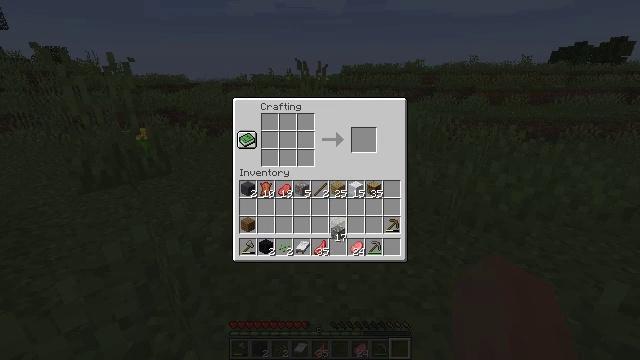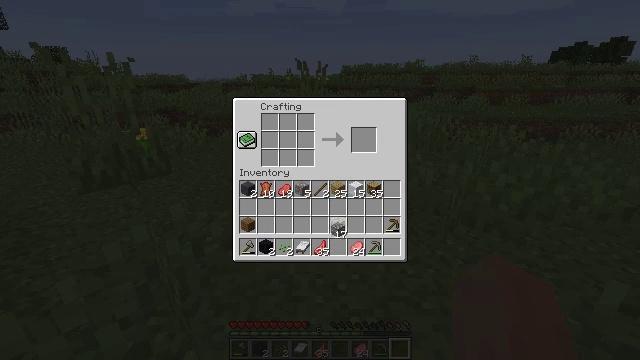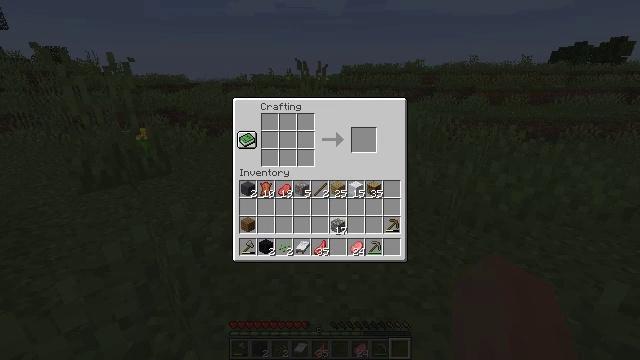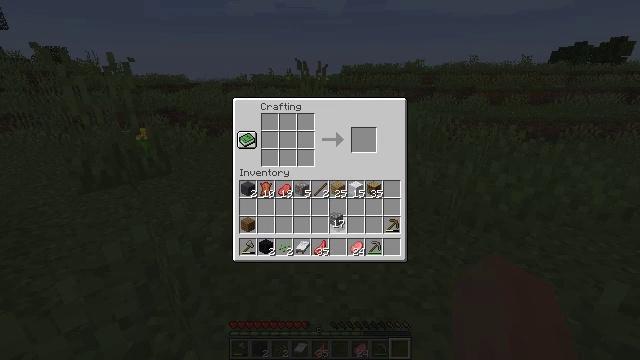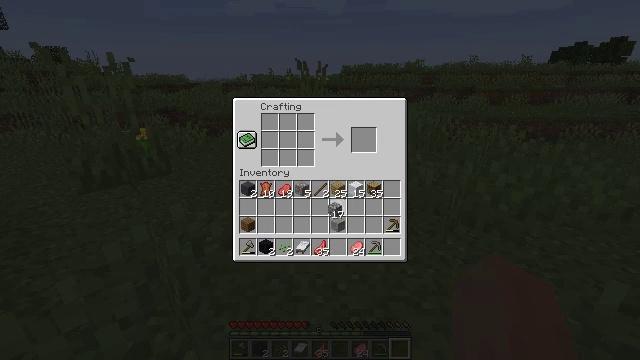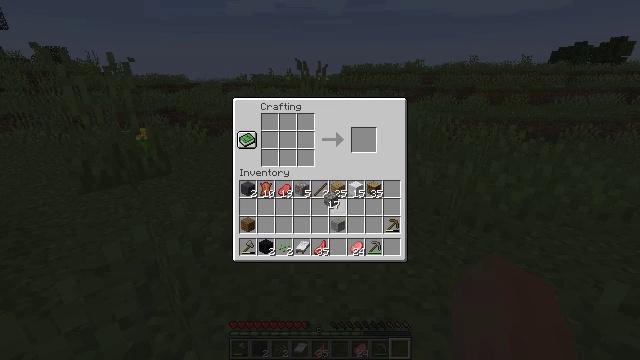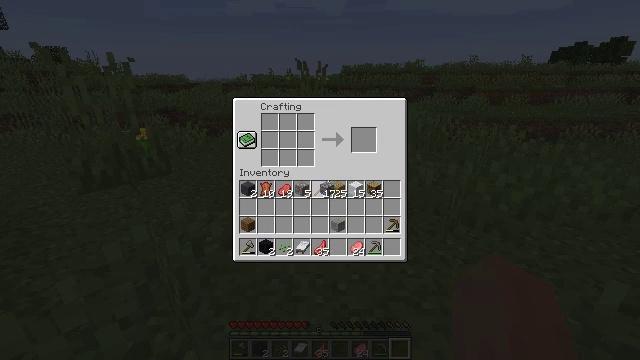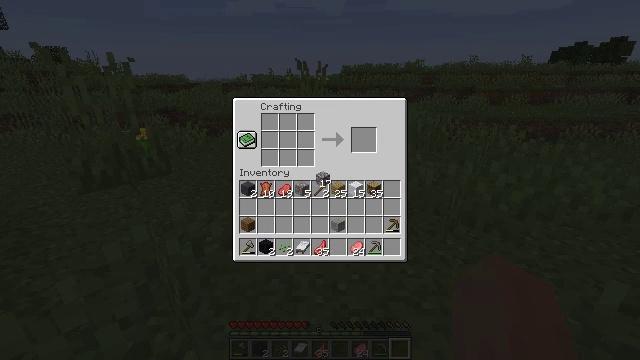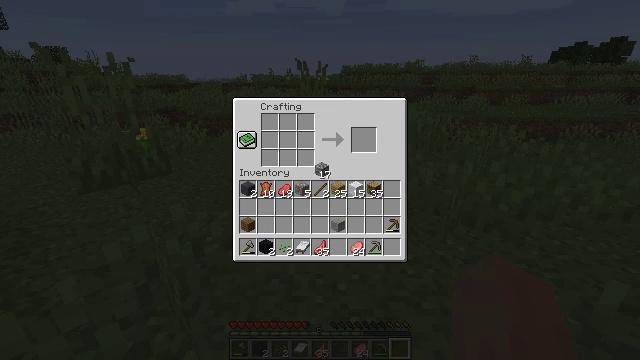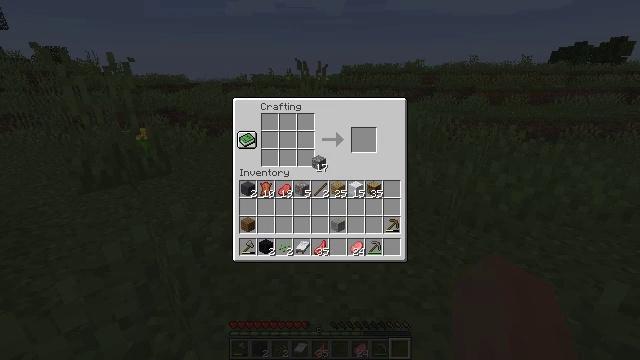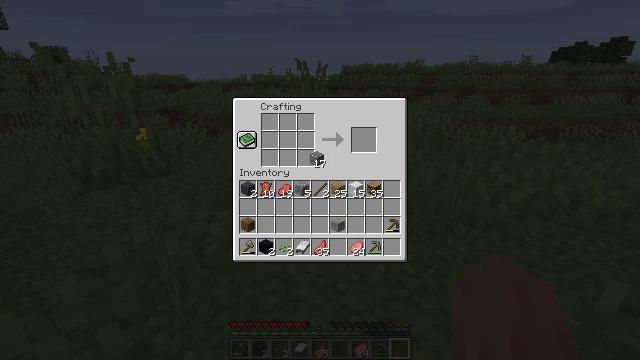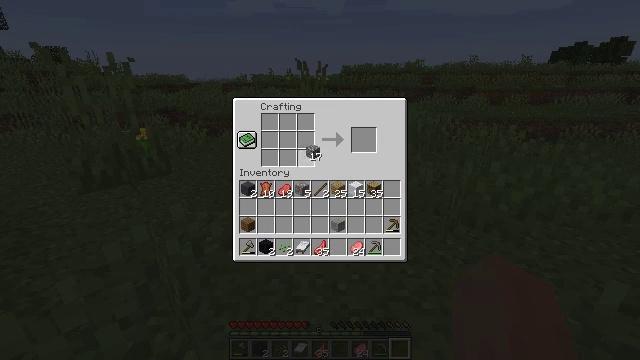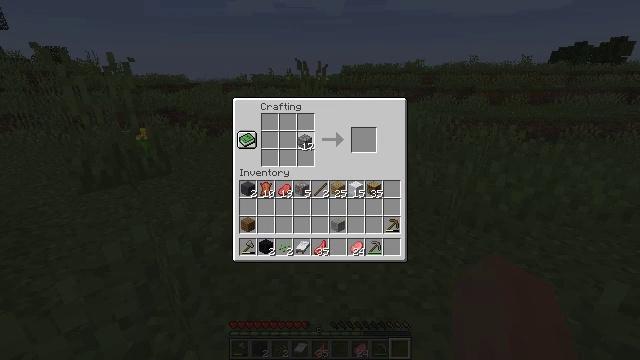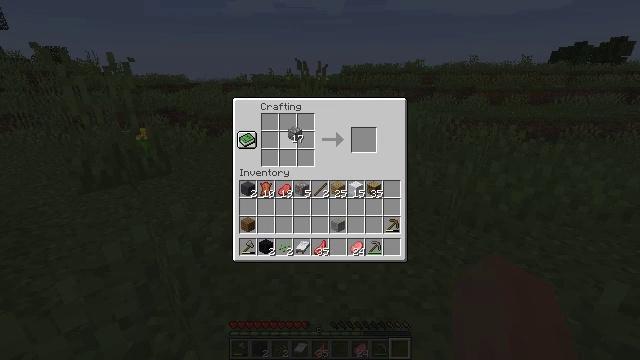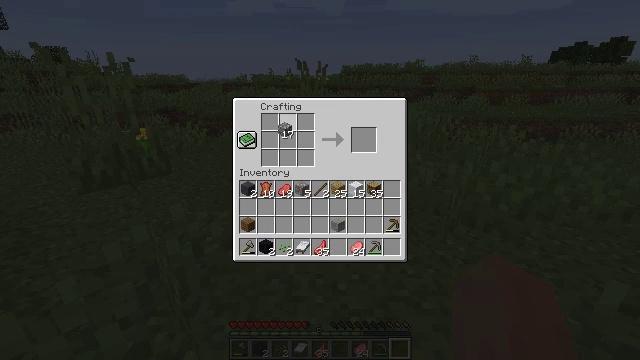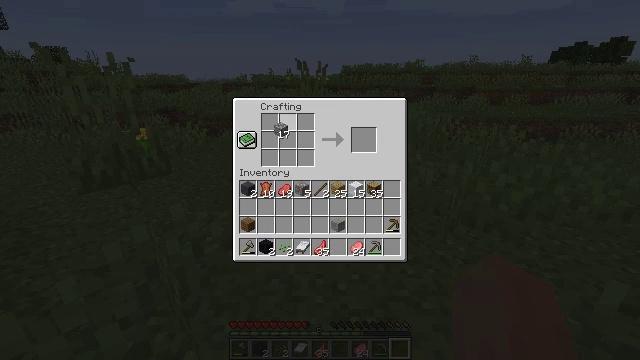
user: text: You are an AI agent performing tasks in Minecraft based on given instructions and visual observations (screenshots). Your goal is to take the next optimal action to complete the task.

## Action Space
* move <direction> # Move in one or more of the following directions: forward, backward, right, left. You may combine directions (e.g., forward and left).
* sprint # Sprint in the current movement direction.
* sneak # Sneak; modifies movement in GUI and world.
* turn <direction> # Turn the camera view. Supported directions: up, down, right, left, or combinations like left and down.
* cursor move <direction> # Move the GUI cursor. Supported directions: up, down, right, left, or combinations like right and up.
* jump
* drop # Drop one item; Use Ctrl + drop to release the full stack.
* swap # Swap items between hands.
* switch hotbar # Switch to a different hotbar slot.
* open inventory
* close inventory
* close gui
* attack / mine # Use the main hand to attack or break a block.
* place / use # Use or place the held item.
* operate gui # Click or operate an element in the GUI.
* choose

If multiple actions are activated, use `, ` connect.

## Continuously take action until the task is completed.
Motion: motion action
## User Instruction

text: Open the crafting table and craft a furnace with cobblestone.
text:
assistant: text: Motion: no_op
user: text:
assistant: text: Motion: no_op
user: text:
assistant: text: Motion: cursor move up
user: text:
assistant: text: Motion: cursor move up
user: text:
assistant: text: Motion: cursor move up
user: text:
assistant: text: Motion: cursor move up
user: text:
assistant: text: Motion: cursor move up
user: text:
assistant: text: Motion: cursor move up
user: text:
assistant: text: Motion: cursor move up
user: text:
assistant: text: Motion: no_op
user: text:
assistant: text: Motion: no_op
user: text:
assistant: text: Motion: cursor move left and up
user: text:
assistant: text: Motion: cursor move left and up
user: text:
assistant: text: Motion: cursor move left
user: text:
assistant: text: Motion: no_op
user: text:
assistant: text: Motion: no_op
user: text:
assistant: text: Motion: no_op
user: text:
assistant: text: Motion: sneak
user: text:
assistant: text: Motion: sneak
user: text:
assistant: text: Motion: sneak
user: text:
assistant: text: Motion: sneak
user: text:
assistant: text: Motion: sneak
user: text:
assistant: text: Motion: sneak
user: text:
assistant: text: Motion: sneak
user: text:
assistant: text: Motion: sneak
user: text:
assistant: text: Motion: sneak
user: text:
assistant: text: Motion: sneak
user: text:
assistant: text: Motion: sneak
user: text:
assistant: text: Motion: sneak
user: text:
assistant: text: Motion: sneak